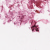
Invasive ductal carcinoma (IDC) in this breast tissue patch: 0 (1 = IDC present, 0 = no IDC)